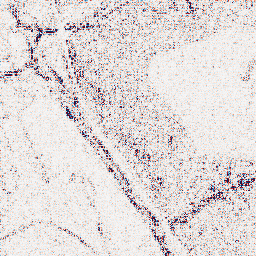
Category: wavelet
Decomposition family: wavelet_biorthogonal
Decomposition parameters: wavelet: bior3.5
level: 1
Upsampling method: sinc_blackman
Upsampling parameters: scale: 4
kernel_size: 16
Upsampling scale: 4